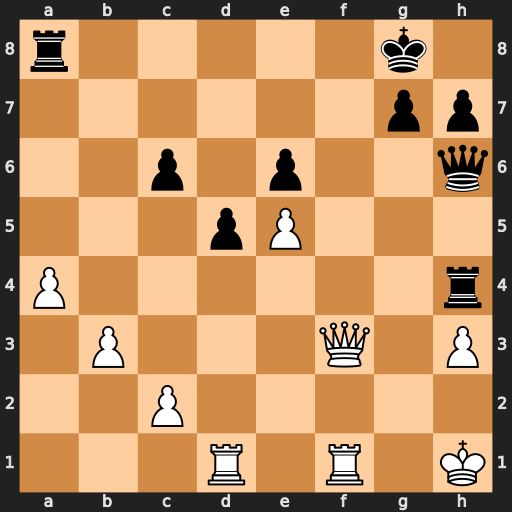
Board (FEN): r5k1/6pp/2p1p2q/3pP3/P6r/1P3Q1P/2P5/3R1R1K
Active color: w
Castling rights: -
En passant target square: -
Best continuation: Qf7+ Kh8 Qf8+ Rxf8 Rxf8#